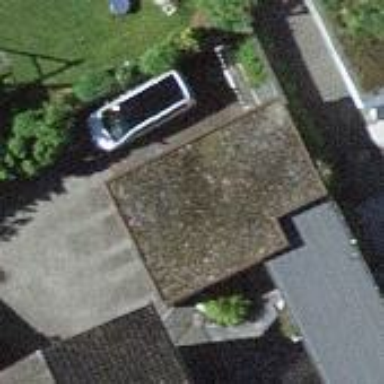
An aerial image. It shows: Garage building.